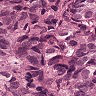
Metastatic tissue present: yes